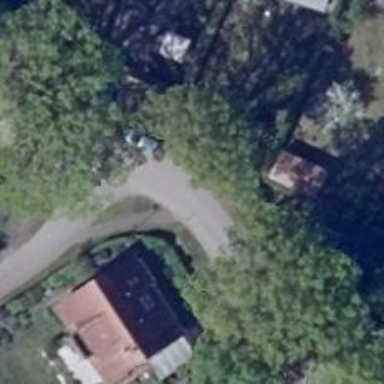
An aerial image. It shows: Residential road without sidewalk.